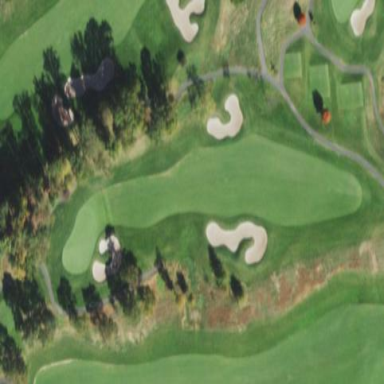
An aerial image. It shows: Scenic golf fairway.